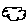
Label: cloud